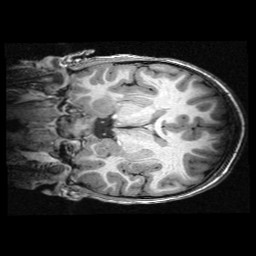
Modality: T1w
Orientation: coronal
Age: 9
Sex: male
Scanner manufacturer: siemens
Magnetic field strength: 3 T
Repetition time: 2.3 s
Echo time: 0.00336 s